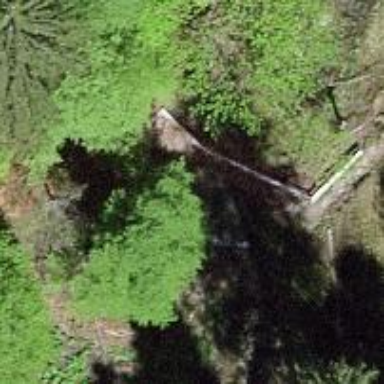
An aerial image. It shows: Path on bridge with tracktype grade 4.